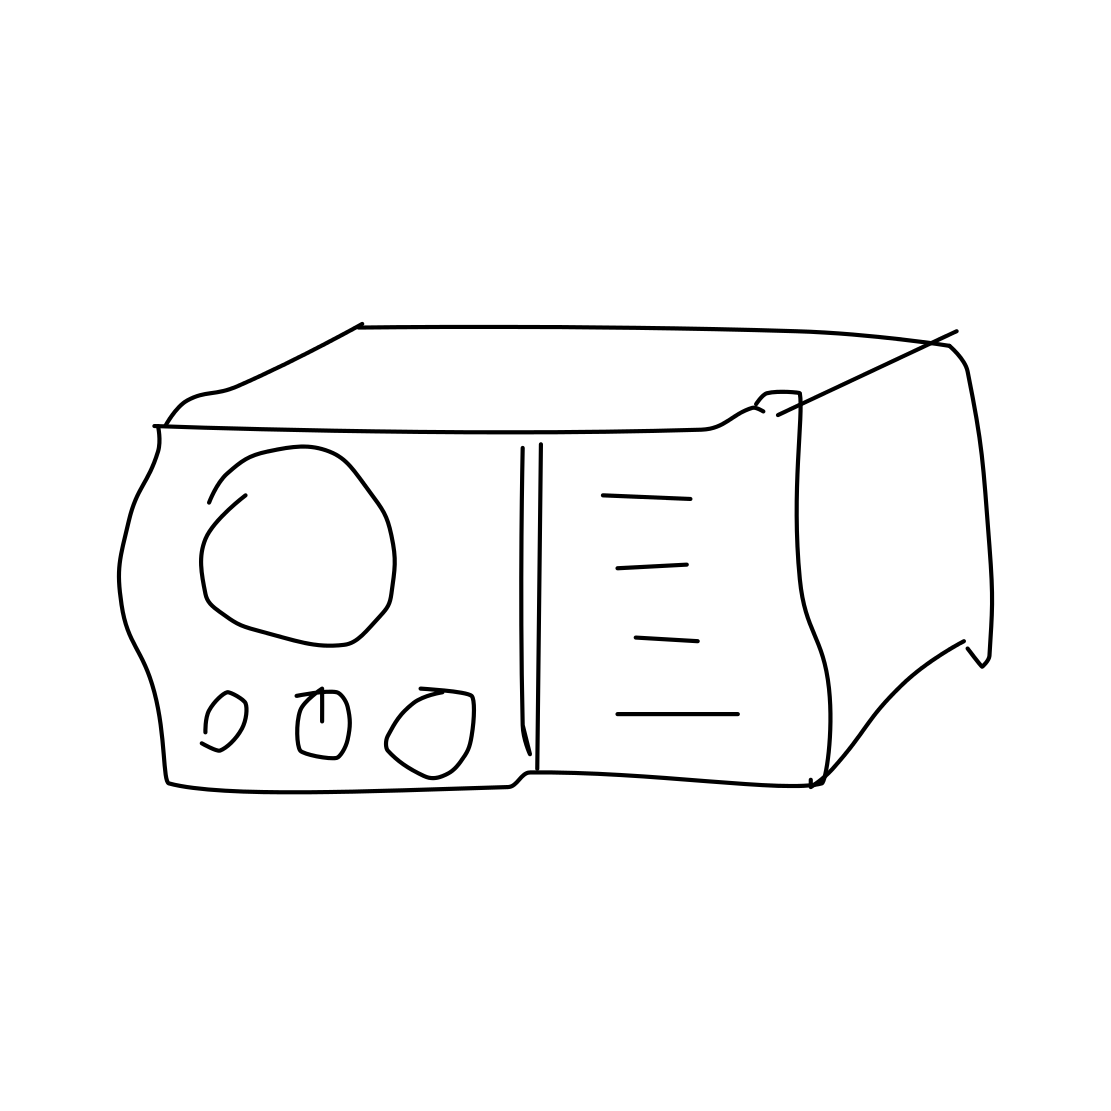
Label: radio